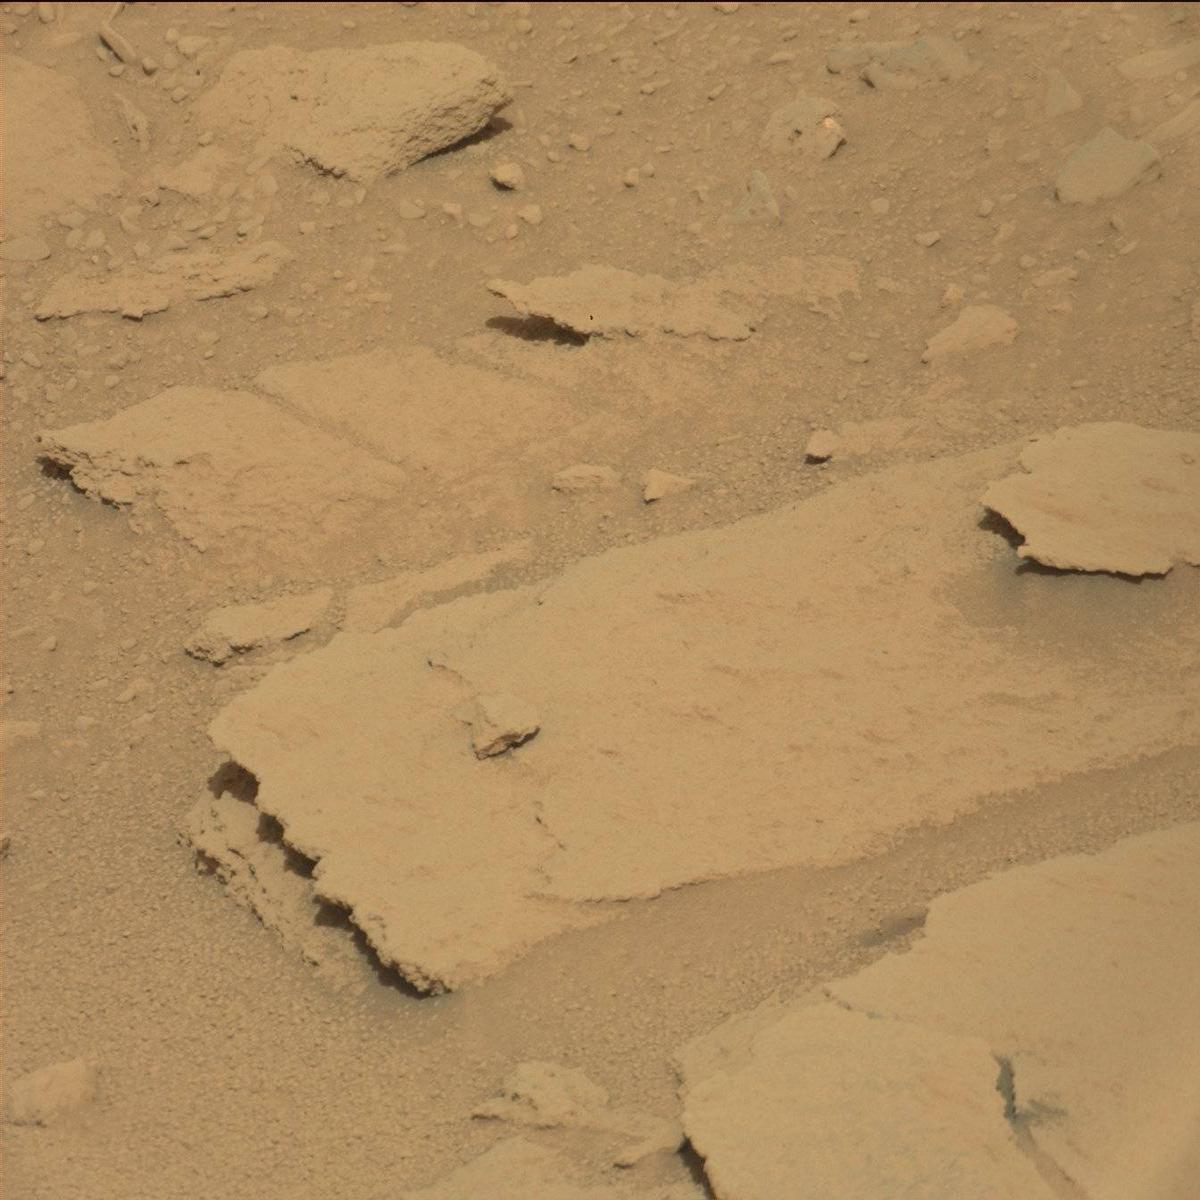
Terrain classes present: Bedrock, Rock, Sand / Soil